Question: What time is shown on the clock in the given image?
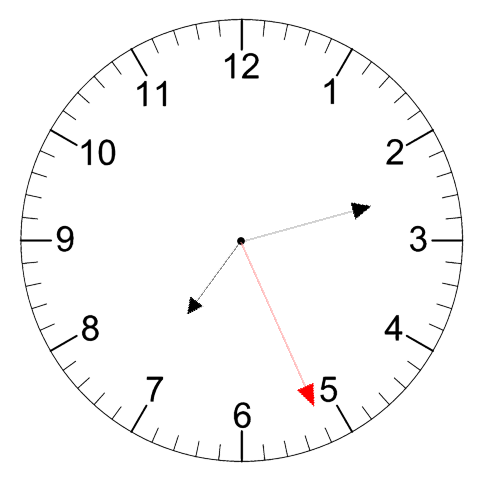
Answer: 07:12:26